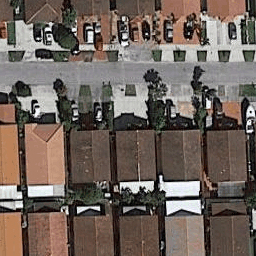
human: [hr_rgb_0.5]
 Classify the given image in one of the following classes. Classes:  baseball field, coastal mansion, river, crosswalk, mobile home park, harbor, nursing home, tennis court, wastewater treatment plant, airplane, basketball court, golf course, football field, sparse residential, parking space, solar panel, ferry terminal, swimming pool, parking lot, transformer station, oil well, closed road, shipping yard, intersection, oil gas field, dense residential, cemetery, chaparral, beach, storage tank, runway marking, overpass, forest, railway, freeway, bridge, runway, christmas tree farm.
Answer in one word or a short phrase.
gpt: dense residential